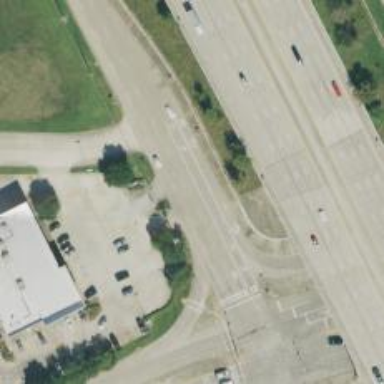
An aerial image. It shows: Secondary road with frontage access.